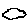
Label: cloud